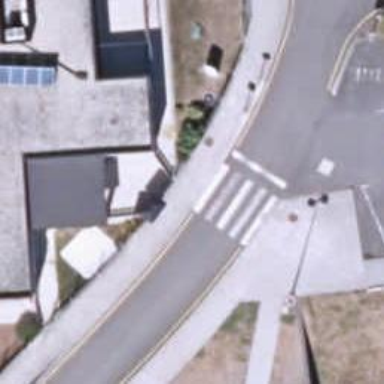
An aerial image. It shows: Marked road crossing with traffic calming table.